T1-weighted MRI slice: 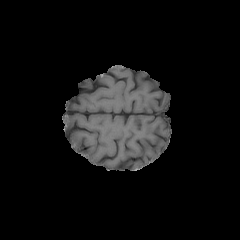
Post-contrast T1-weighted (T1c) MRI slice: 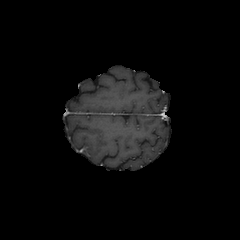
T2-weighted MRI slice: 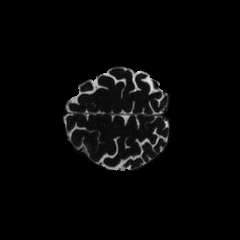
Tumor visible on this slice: yes